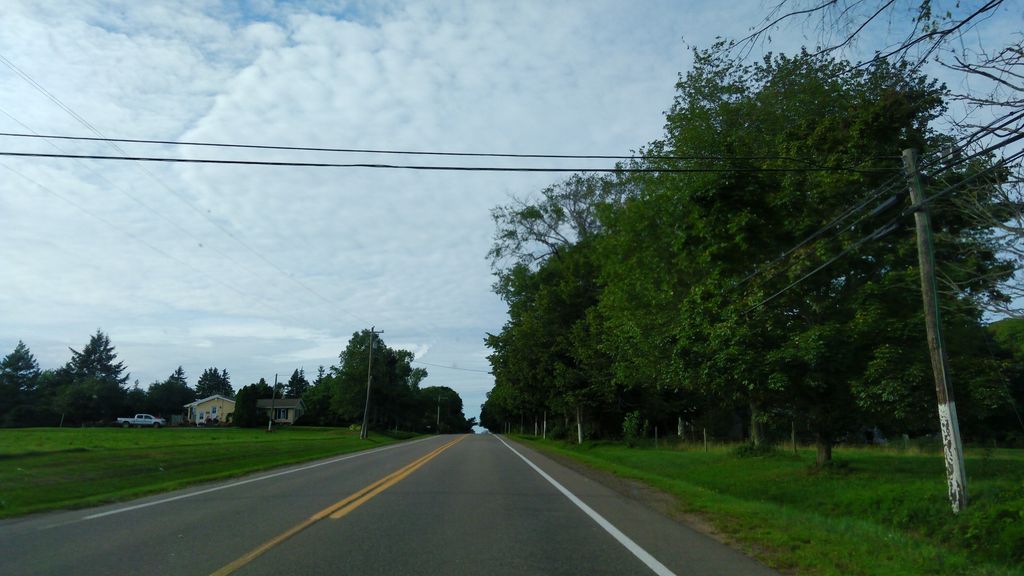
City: charlottetown